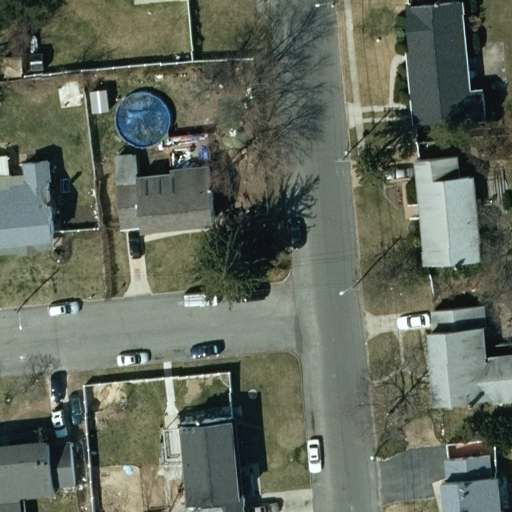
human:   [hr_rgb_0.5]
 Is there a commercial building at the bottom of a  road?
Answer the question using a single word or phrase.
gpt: no

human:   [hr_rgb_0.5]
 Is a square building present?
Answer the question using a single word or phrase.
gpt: no

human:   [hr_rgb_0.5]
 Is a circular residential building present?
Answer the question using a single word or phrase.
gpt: no

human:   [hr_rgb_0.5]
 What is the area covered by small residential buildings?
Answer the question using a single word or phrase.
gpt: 96m2

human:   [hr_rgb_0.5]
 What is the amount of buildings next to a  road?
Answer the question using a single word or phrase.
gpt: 8

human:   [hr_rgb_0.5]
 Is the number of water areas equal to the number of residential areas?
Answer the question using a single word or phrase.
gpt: no

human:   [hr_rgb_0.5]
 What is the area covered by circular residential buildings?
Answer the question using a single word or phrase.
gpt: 0m2

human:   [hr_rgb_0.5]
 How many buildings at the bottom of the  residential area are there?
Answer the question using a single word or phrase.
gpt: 4

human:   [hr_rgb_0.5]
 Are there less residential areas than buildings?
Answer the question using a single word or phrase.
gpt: yes

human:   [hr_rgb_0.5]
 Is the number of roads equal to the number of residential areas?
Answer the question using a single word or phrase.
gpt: no

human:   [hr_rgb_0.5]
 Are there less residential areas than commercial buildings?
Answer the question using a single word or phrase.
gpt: no

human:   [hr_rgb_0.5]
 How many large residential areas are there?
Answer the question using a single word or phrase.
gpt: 1

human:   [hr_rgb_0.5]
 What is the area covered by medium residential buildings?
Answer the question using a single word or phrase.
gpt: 715m2

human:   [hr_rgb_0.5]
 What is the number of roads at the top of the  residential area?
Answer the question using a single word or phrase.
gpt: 0

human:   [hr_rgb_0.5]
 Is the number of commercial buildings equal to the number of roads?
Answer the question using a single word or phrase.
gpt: no

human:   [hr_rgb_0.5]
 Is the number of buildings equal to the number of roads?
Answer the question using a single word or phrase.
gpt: no

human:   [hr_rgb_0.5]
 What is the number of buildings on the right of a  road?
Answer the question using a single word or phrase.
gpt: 5

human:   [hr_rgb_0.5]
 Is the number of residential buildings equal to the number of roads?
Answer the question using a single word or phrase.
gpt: no

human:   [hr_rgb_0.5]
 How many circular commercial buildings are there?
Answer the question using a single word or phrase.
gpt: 0

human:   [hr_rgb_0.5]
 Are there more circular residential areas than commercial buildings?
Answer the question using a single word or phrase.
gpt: no

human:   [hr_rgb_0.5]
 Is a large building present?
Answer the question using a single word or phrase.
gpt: no

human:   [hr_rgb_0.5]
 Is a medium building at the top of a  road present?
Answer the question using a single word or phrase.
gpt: yes

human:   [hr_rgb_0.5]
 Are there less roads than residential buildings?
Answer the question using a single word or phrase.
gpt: yes

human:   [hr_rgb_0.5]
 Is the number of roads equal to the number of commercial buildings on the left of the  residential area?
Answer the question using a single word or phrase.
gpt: no

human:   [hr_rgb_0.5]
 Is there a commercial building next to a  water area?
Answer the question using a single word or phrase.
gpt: no

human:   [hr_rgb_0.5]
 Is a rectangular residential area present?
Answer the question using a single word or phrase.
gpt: yes

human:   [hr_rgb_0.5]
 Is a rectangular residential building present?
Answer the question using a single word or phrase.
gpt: yes

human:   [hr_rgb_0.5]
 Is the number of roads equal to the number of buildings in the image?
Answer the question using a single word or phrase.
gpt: no

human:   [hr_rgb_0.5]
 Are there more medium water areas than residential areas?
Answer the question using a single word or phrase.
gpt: no

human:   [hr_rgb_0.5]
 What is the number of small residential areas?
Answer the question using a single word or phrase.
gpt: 0

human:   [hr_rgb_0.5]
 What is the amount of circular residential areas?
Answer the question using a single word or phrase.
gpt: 0

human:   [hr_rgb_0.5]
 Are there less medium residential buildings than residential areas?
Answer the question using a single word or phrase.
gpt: no

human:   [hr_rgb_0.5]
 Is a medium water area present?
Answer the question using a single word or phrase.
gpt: no

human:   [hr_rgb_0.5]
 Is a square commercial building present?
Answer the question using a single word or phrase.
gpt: no

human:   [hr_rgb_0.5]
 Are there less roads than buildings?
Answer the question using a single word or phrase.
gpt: yes

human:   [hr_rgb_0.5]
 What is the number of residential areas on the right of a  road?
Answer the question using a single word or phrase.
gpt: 1